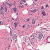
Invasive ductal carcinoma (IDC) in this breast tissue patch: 0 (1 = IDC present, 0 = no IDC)